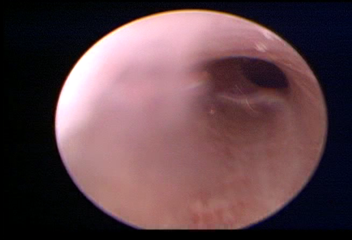
Modality: WLC
Class: Normal mucosa
Bladder cancer association: No